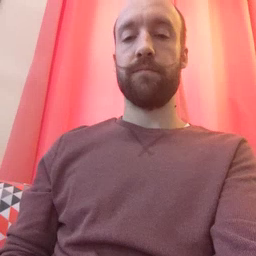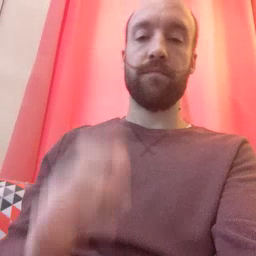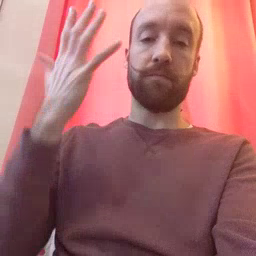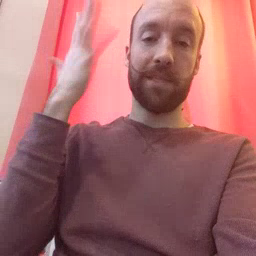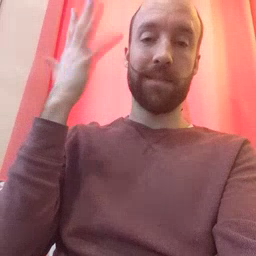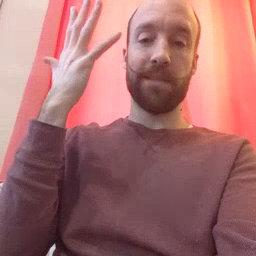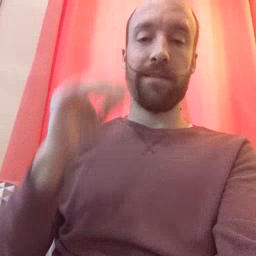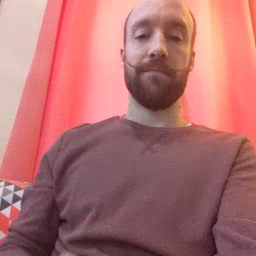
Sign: tree